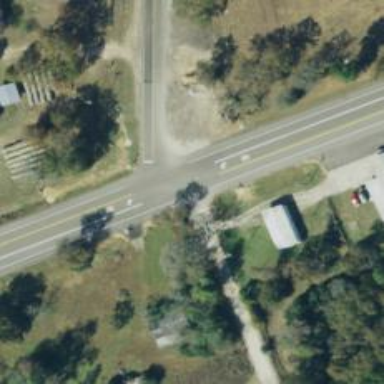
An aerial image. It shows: Stop road.